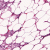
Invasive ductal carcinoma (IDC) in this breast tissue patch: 0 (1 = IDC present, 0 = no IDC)